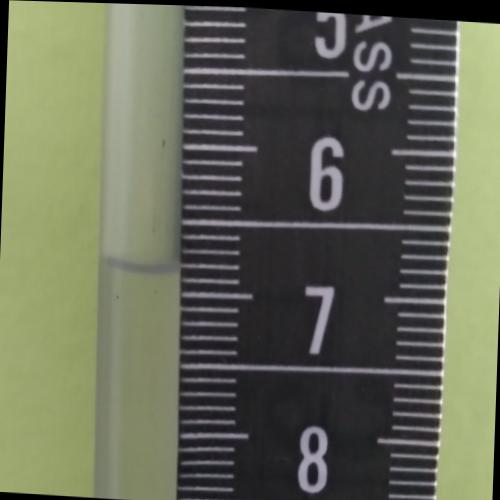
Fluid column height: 6.8 cm